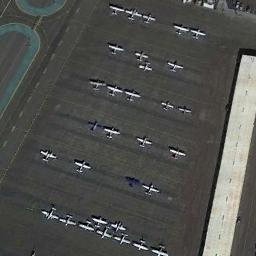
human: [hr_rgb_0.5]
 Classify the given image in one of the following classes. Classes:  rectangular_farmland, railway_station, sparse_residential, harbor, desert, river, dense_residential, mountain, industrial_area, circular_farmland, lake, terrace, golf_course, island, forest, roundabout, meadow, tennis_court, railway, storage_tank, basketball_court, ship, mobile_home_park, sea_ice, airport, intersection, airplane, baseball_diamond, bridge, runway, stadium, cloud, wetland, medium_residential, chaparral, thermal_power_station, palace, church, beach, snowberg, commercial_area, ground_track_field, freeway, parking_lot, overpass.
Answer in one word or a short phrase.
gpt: airplane